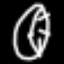
Label: clock